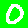
Digit: 0